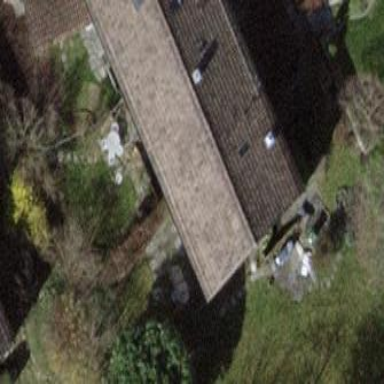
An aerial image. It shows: Pitched roof building.